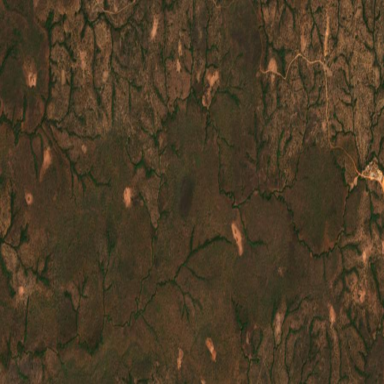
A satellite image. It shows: Forest area.